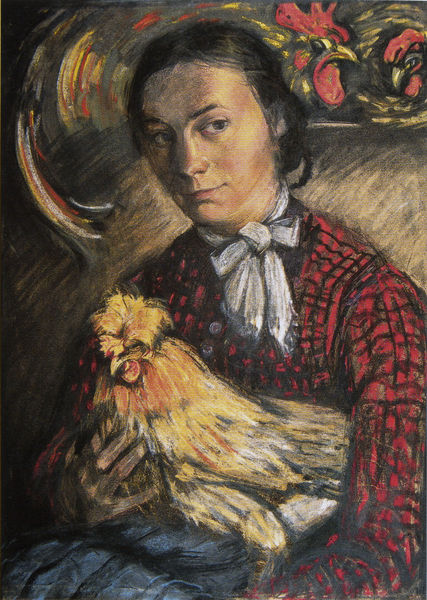
Titel: Sitzende Bäuerin mit Huhn im Schoß
Künstler: Franz Marc
Standort: Murnau
Institution: Schlossmuseum
Schlagwörter: blau, feder, gemälde, hand, kopf, schatten, vogel, weiß, gelb, mädchen, sitzen, blumen, braun, bunt, frau, grau, haar, hintergrund, kariert, kleid, kreide, licht, mund, nase, pastell, schwarz, stirn, stuhl, zeichnung, blick, blüten, rot, schal, tier, tuch, karo, malerei, muster, rock, schleife, hemd, jacke, arm, augen, bluse, federn, gefieder, gesicht, halten, knoten, bildnis, portrait, porträt, öl, land, gold, haare, sessel, knopf, bauern, genre, schwanz, lächeln, schürze, dutt, farbig, ruhig, sofa, düster, lehne, schnabel, genremalerei, halsband, moderne, bäuerin, kamm, bank, beleuchtung, duktus, halstuch, festhalten, streifen, schoß, knöpfe, fliege, masche, bauer, karos, pinsel, portät, federkleid, stall, halsbinde, hahn, huhn, krähen, schlaufe, farbigkeit, schleif, bund, joppe, gockel, henne, hennen, hühner, han, marc, hähne, karohemd, schluppe, hahnenkamm, farbi, misstrauisch, blauer rock, frfau, huh, ro, experssionismus, karop, kam, hünher